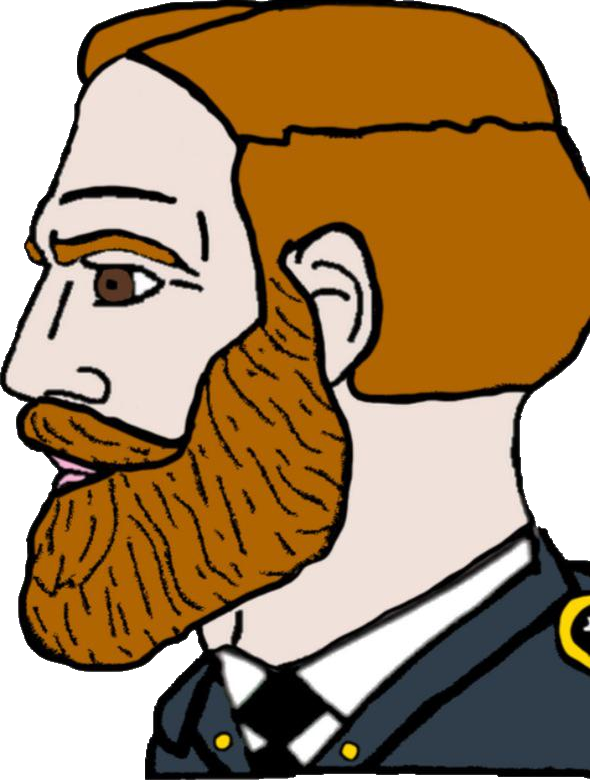
Label: 4_Yes_Chad